Question: I'm trying to paint a tooltip in the cursor bottom left. I'm using the following code to calculate de Cursor bottom point:
'''
private void PaintTooltip()
{
...
Point target = this.PointToClient(GetCursorPoint()));
...
// paint the tooltip at point target
}
private Point GetCursorPoint()
{
return new Point(
Cursor.Position.X,
Cursor.Position.Y + Cursor.Current.Size.Height - Cursor.Current.HotSpot.Y);
}
'''
: 'Cursor.Current.Hostpot' usually has 0 value.
Using this code, I'm getting the tooptip some pixels down:

Why am I getting this point?
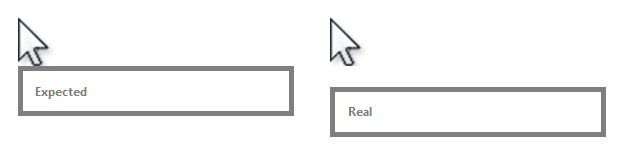
Answer: Because the standard size of a Cursor is 32x32 pixels, but most of the pixels are transparent so you'd have to figure out the "actual" height by inspecting the cursor itself.
For example, I drew the default cursor to a bitmap like this:
'''
Bitmap bmp = new Bitmap(Cursor.Current.Size.Width, Cursor.Current.Size.Height);
using (Graphics g = Graphics.FromImage(bmp))
{
g.Clear(Color.Red);
Cursor.Current.Draw(g, new Rectangle(new Point(0, 0), bmp.Size));
}
pictureBox1.Image = bmp;
'''
So you can clearly see how big the cursor is in relation to its actual size:

EDIT: Here's an example that draws a rectangle below the current cursor position based on the "actual" size of the cursor:
'''
private void button1_Click(object sender, EventArgs e)
{
Rectangle bounds = CursorBounds();
Point pt = new Point(Cursor.Position.X + bounds.Left, Cursor.Position.Y + bounds.Bottom);
ControlPaint.DrawReversibleFrame(new Rectangle(pt, new Size(100, 30)), this.BackColor, FrameStyle.Dashed);
}
private Rectangle CursorBounds()
{
using (Bitmap bmp = new Bitmap(Cursor.Current.Size.Width, Cursor.Current.Size.Height))
{
using (Graphics g = Graphics.FromImage(bmp))
{
g.Clear(Color.Transparent);
Cursor.Current.Draw(g, new Rectangle(new Point(0, 0), bmp.Size));
int xMin = bmp.Width;
int xMax = -1;
int yMin = bmp.Height;
int yMax = -1;
for (int x = 0; x < bmp.Width; x++)
{
for (int y = 0; y < bmp.Height; y++)
{
if (bmp.GetPixel(x, y).A > 0)
{
xMin = Math.Min(xMin, x);
xMax = Math.Max(xMax, x);
yMin = Math.Min(yMin, y);
yMax = Math.Max(yMax, y);
}
}
}
return new Rectangle(new Point(xMin, yMin), new Size((xMax - xMin) + 1, (yMax - yMin) + 1));
}
}
}
'''
I'm really not sure if there's a better way to do this... =